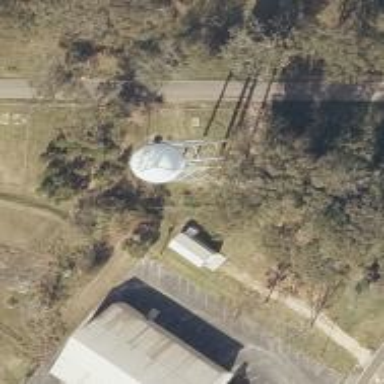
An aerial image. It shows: Water tower that is man-made.